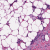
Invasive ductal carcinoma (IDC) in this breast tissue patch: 0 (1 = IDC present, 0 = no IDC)